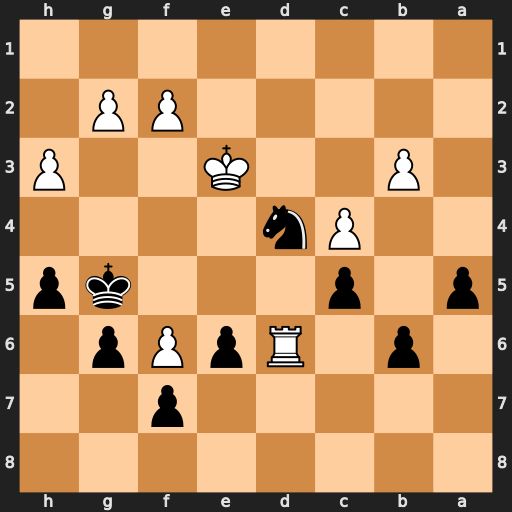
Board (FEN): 8/5p2/1p1RpPp1/p1p3kp/2Pn4/1P2K2P/5PP1/8
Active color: b
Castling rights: -
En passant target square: -
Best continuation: Nf5+ Ke2 Nxd6